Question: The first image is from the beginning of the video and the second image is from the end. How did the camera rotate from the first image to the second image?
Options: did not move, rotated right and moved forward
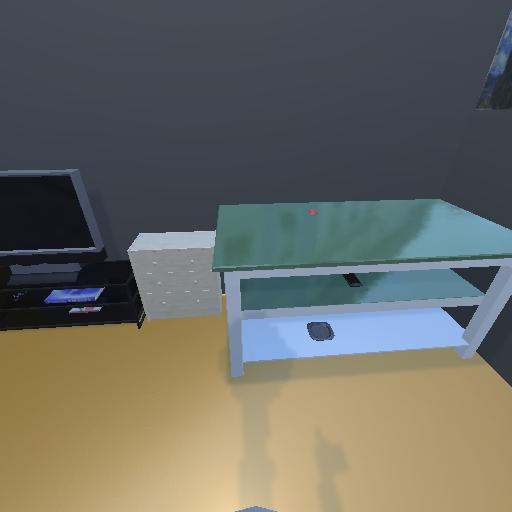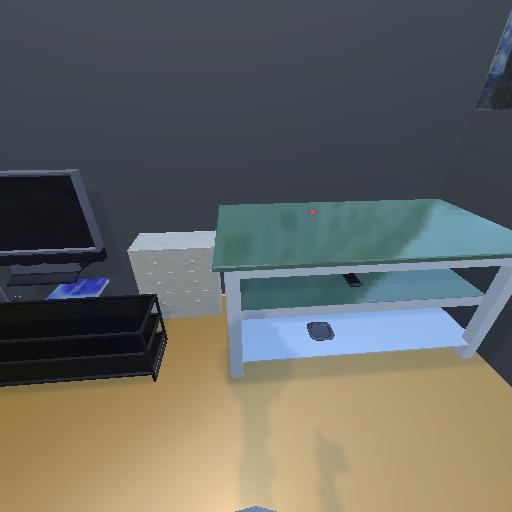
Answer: did not move